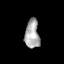
Tissue: lung
Cell type: Epithelial cells
Senescence score: 0.2196
Nuclear area (px): 409
Mean DAPI intensity: 171.491